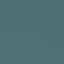
Land use / land cover class: SeaLake